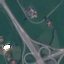
Land use / land cover: Highway